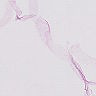
Metastatic tissue present: no